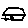
Label: house